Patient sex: F
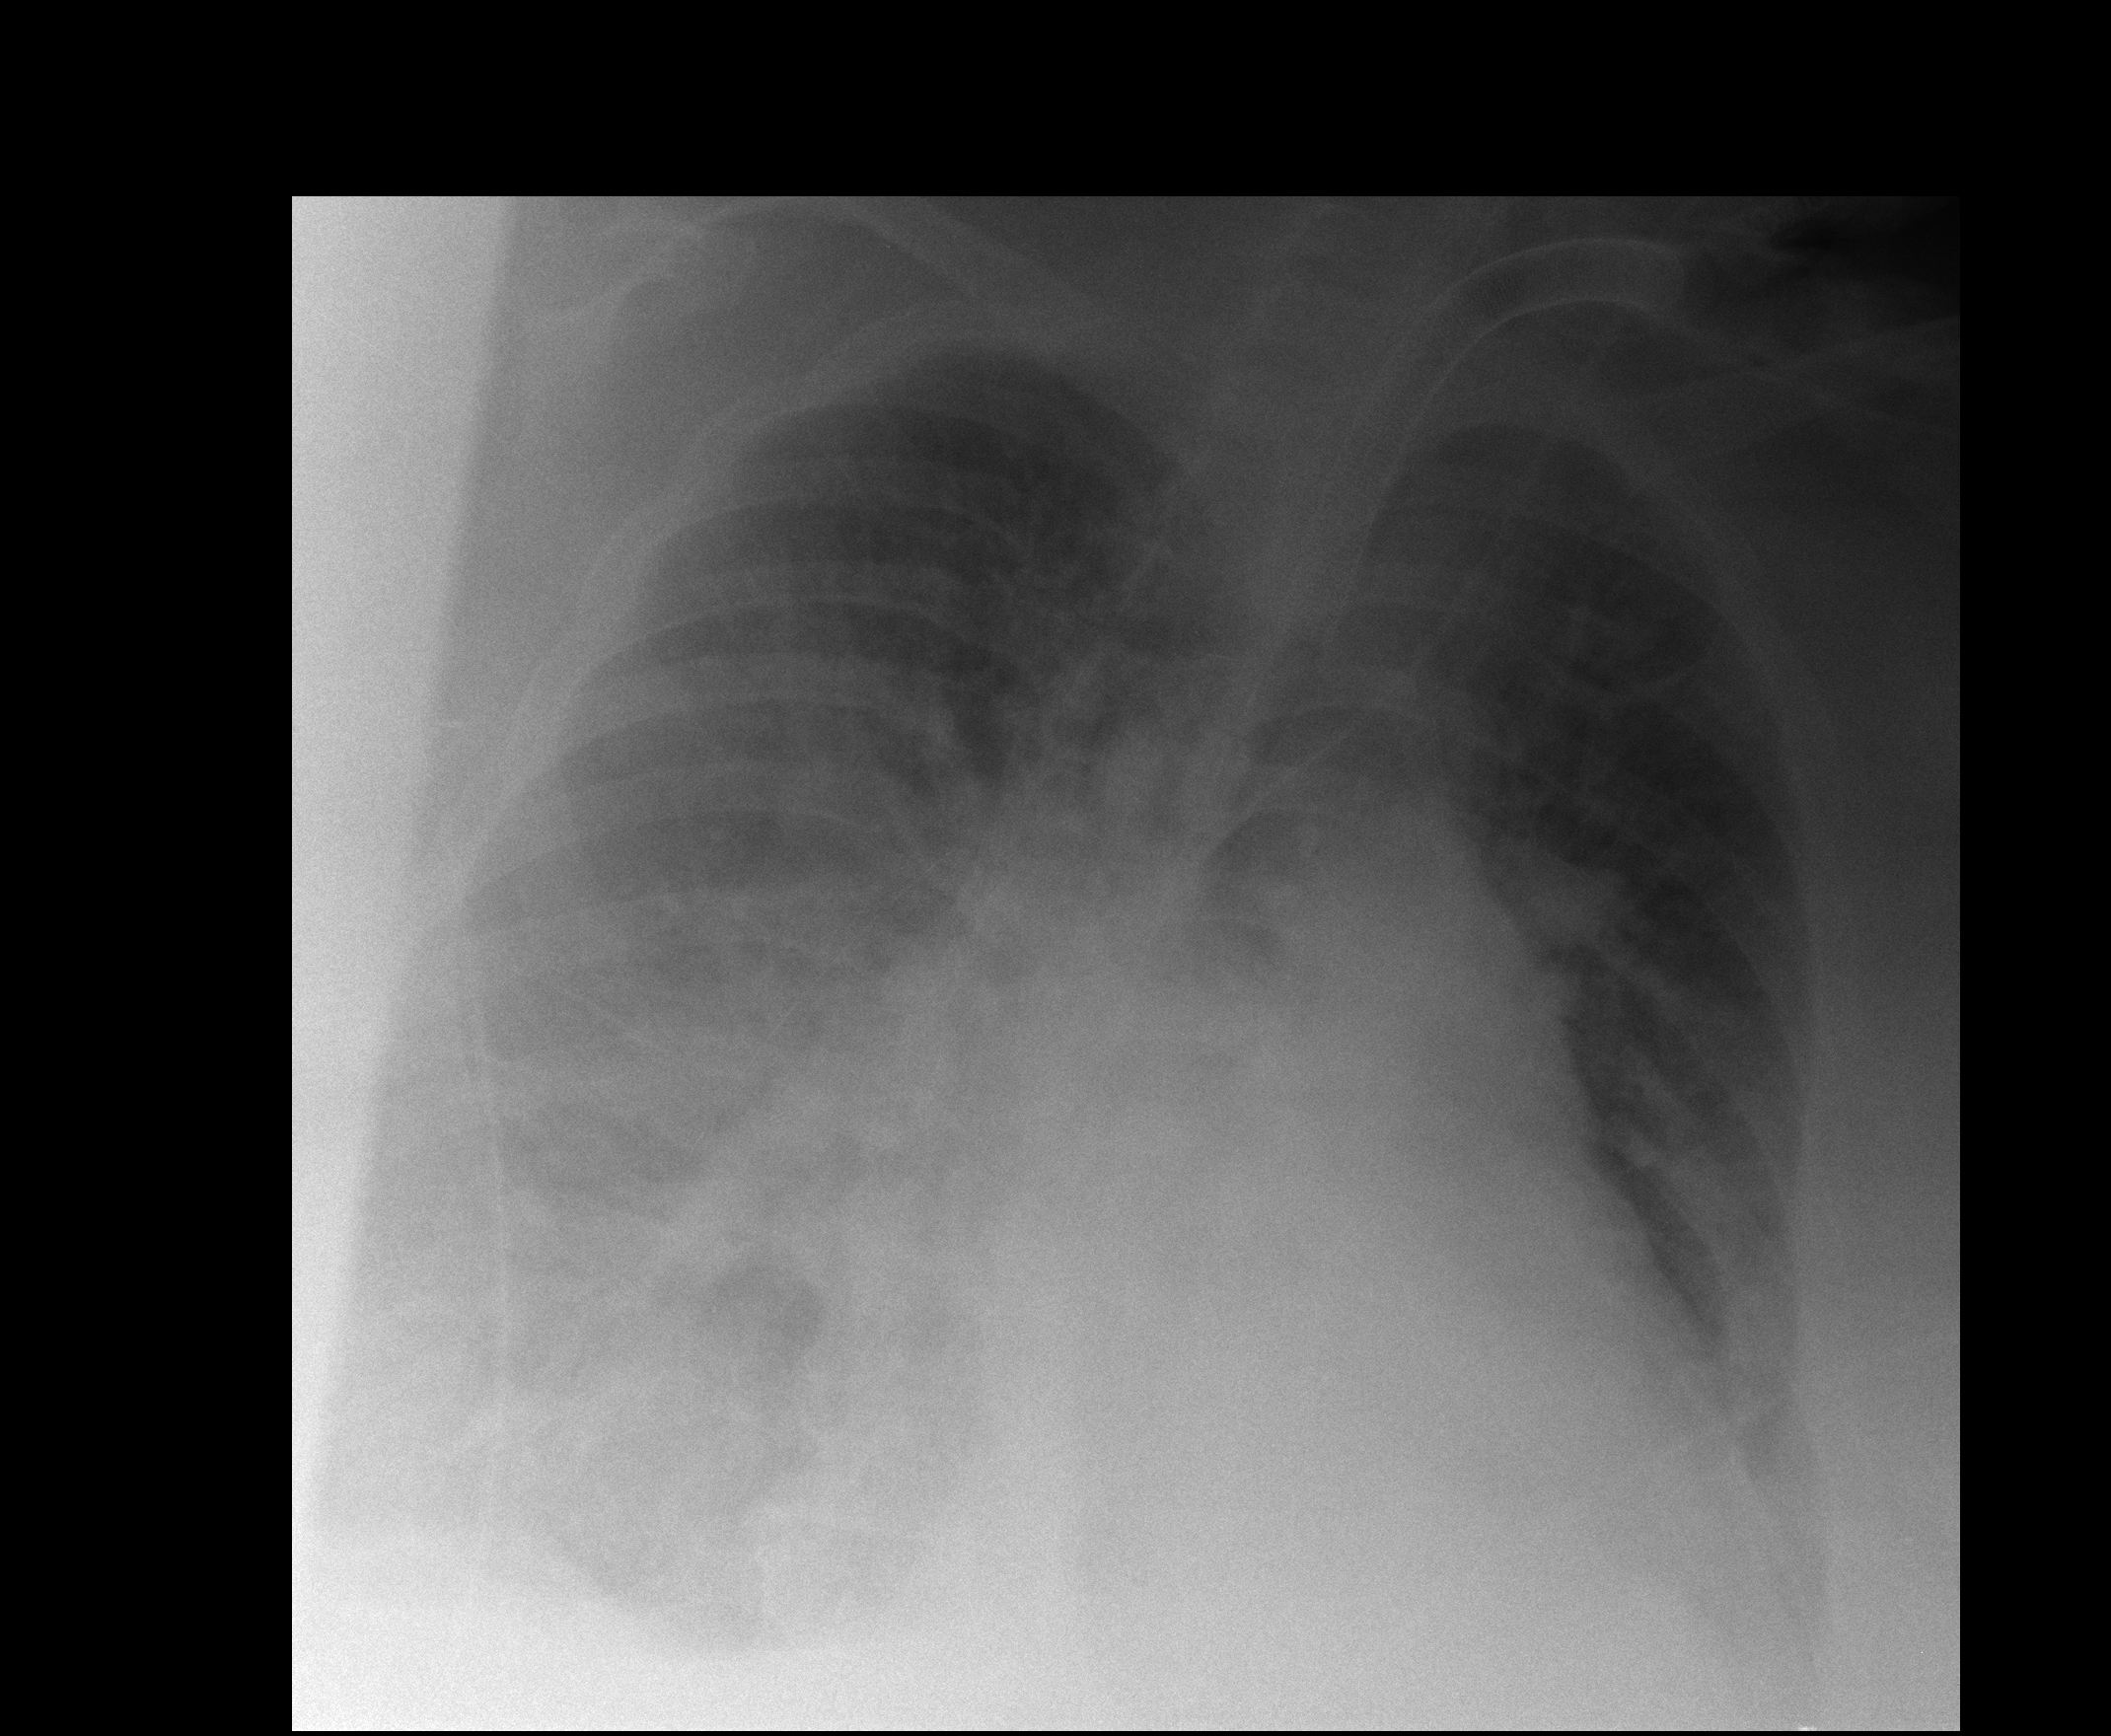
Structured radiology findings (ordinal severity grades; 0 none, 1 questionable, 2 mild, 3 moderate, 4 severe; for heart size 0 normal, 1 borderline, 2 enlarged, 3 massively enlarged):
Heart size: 1
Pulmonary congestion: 2
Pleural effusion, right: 2
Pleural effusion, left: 2
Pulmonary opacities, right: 3
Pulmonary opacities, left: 2
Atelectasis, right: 2
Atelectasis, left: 2